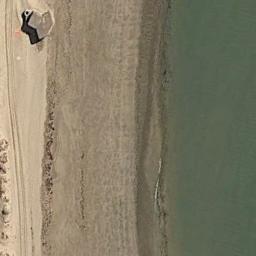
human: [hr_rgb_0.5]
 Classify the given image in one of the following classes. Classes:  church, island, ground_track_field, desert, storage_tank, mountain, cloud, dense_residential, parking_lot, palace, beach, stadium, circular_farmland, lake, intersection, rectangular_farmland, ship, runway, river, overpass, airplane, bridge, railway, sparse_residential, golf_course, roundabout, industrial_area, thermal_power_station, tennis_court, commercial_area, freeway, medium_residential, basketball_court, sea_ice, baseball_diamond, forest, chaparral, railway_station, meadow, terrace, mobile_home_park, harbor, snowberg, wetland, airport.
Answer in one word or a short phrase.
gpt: beach